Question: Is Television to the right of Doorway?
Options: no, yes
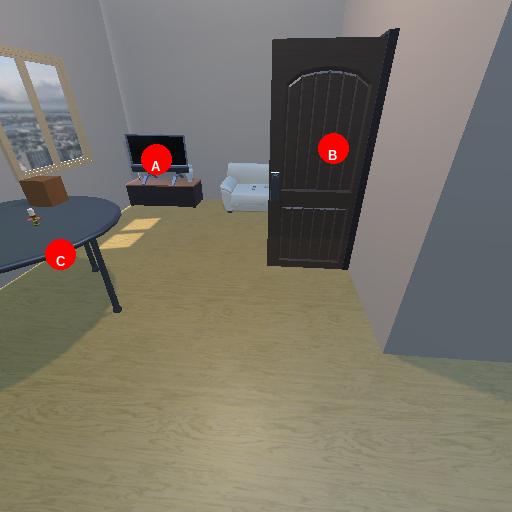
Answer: no